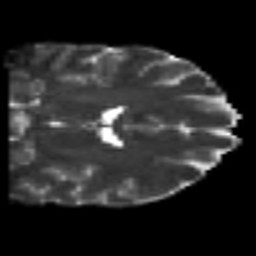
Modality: T2w
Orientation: coronal
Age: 33
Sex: female
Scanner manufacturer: siemens
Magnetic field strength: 3 T
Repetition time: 7 s
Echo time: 0.0926 s